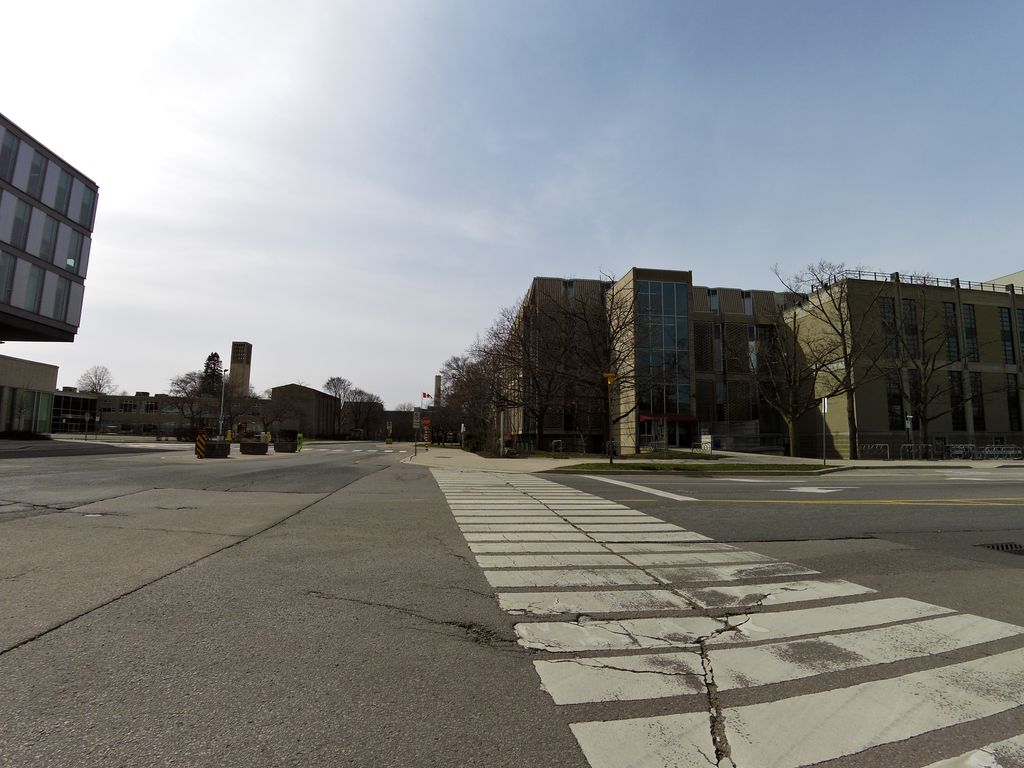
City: hamilton